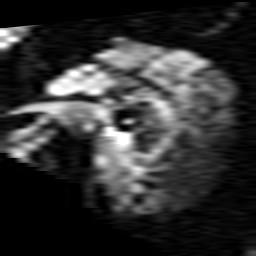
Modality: TRACE
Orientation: sagittal
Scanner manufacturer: siemens
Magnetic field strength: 1.5 T
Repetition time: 8.7 s
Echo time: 0.119 s